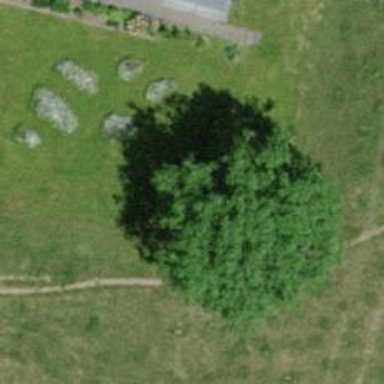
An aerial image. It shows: Broadleaved tree in natural setting.